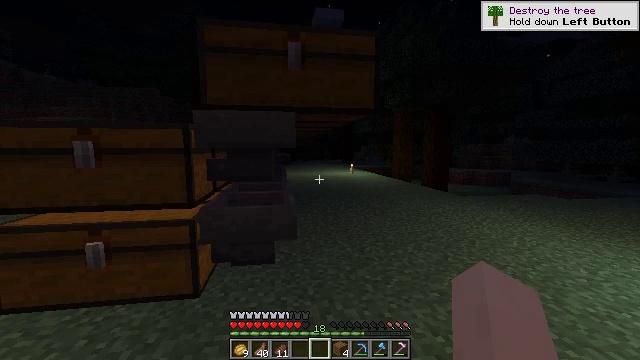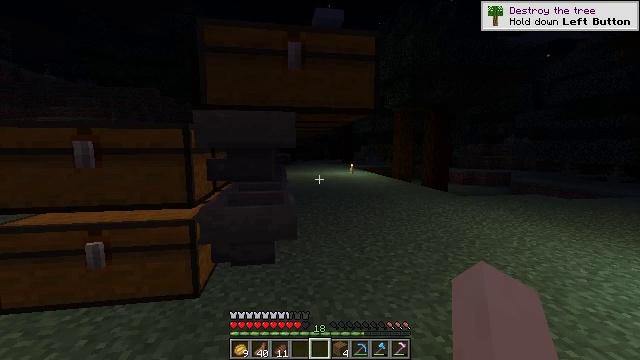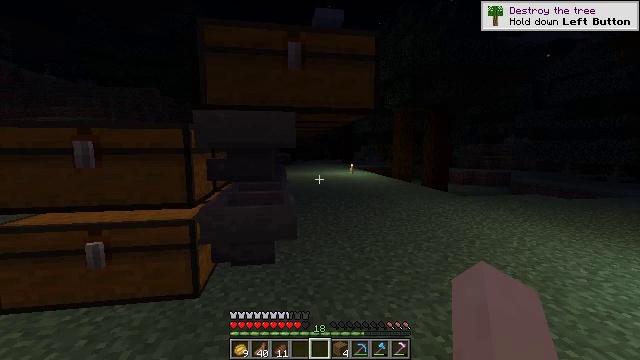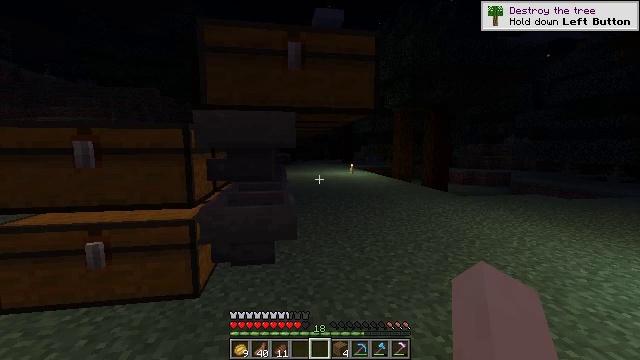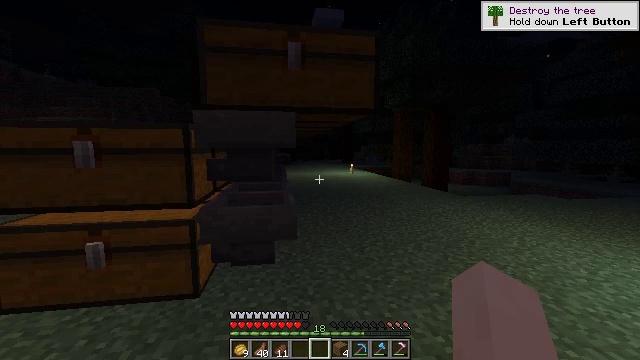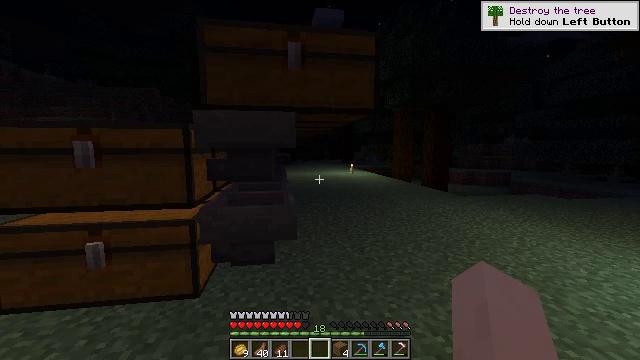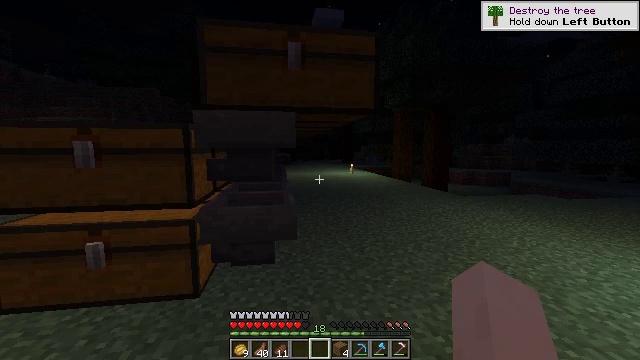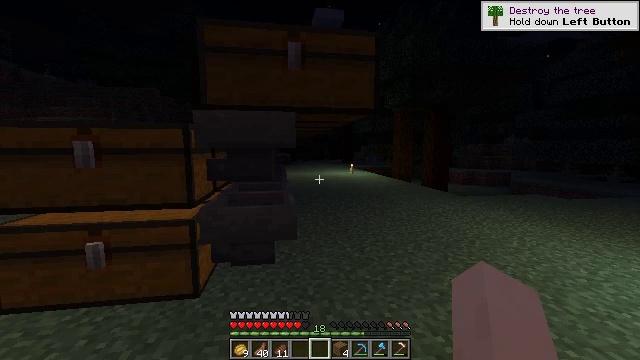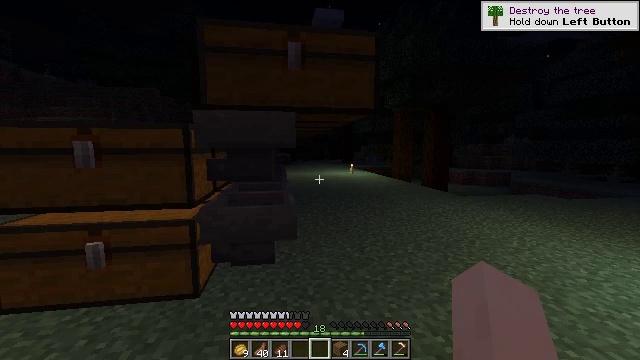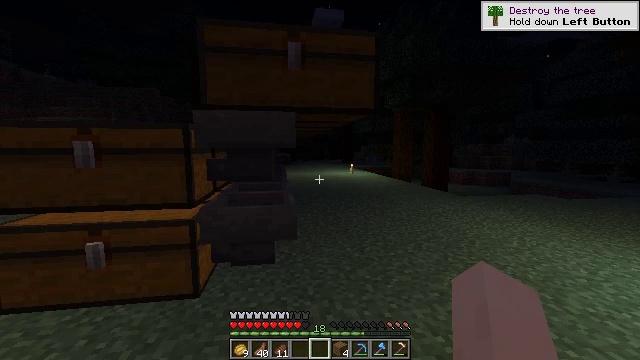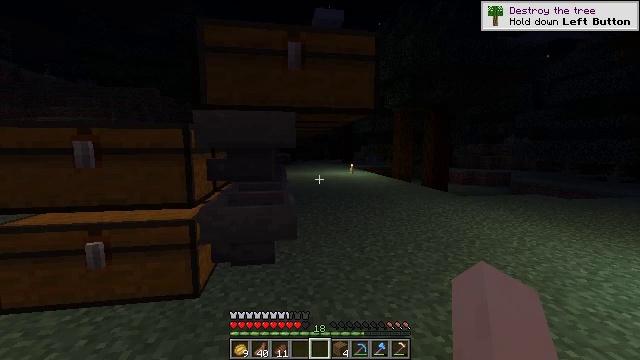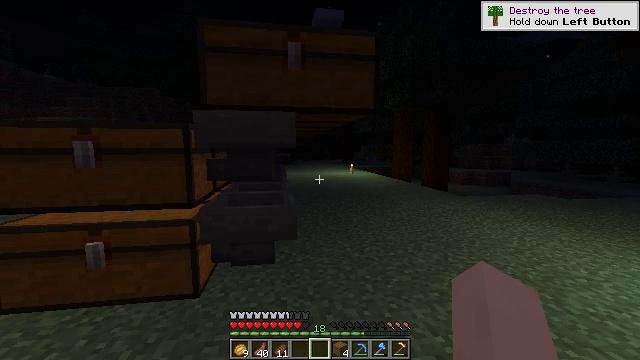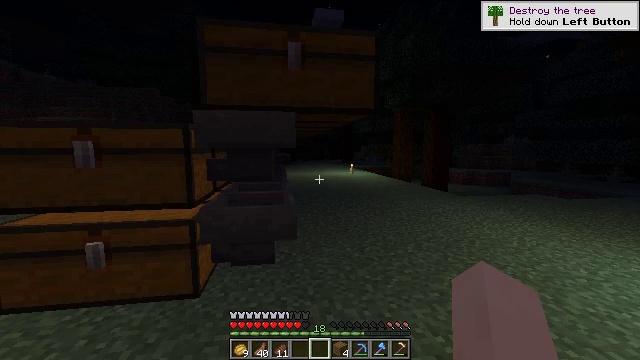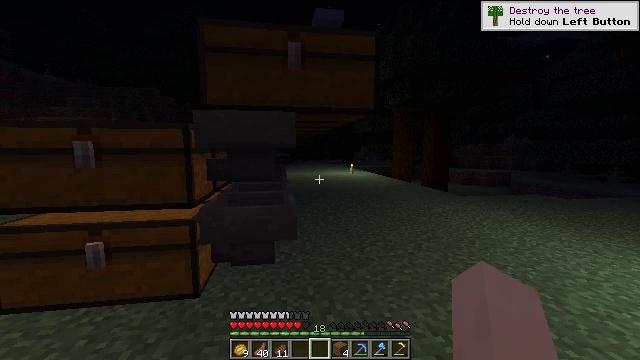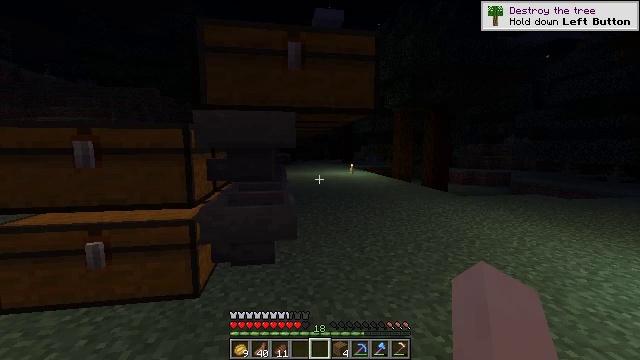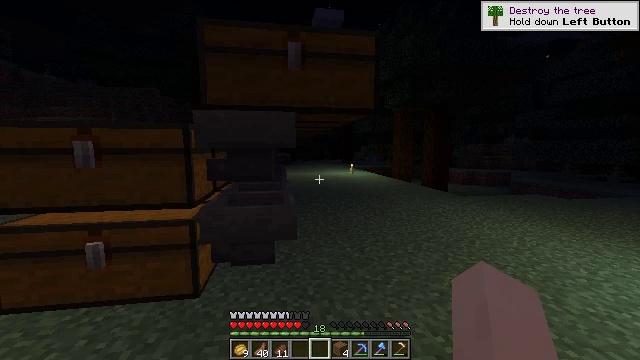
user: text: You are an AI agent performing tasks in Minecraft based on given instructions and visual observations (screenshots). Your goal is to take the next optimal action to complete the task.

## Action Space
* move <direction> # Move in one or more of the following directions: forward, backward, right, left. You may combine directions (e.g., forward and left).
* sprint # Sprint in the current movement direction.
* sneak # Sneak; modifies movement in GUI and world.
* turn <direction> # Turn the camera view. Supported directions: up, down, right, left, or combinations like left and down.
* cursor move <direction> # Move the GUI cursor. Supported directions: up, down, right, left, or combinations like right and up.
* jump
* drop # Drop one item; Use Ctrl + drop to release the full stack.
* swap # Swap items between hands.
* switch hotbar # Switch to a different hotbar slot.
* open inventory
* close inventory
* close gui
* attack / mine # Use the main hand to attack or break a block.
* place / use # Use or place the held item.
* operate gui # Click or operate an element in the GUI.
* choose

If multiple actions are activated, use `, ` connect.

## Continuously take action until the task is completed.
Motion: motion action
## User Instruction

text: mine block trapped chest
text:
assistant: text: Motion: no_op
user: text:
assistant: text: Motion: no_op
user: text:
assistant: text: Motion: no_op
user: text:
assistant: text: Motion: no_op
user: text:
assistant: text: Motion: no_op
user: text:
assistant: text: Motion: no_op
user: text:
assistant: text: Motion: no_op
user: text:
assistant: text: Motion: no_op
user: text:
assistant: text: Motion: no_op
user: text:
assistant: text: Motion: no_op
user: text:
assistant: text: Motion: no_op
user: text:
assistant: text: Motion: no_op
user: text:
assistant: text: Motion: no_op
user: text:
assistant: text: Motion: no_op
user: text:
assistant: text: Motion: no_op
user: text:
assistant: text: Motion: no_op
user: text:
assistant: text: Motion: no_op
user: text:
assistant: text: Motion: no_op
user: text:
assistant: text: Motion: no_op
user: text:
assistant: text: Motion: no_op
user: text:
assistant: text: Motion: no_op
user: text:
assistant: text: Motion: no_op
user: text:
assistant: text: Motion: no_op
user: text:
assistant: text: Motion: no_op
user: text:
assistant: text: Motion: no_op
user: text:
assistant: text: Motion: no_op
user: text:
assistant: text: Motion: no_op
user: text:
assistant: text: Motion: no_op
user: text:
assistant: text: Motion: no_op
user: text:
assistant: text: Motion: no_op